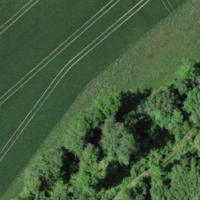
EUNIS habitat code: 52
Species observed at this site:
Circaea lutetiana